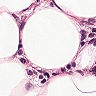
Metastatic tissue present: no